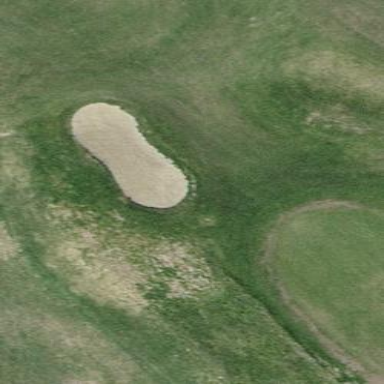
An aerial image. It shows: Golf bunker filled with sandy terrain.